Interaction volume radius: 5 \u00c5
Interaction volume height: 10 \u00c5
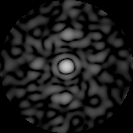
Disorder parameter: 0.8251